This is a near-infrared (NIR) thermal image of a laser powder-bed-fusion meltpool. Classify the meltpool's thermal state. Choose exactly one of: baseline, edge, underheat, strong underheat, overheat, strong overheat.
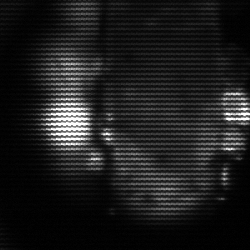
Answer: strong underheat